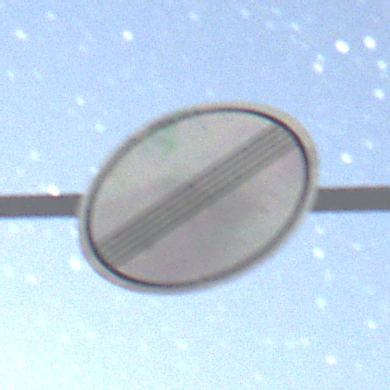
Verkehrszeichen: EndeSaemtlicherBegrenzungen
Umgebung: Outdoor, Nature
Tageszeit: Night
Wetter: Clear
Licht: Natural
Jahreszeit: NotSpecified
Kontrast: HighContrast